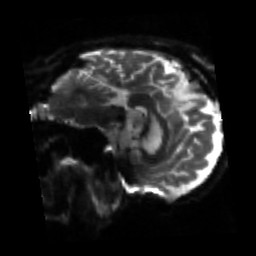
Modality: sbref
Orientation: sagittal
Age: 68
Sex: male
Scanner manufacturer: siemens
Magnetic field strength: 3 T
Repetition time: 4.71 s
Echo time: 0.0906 s